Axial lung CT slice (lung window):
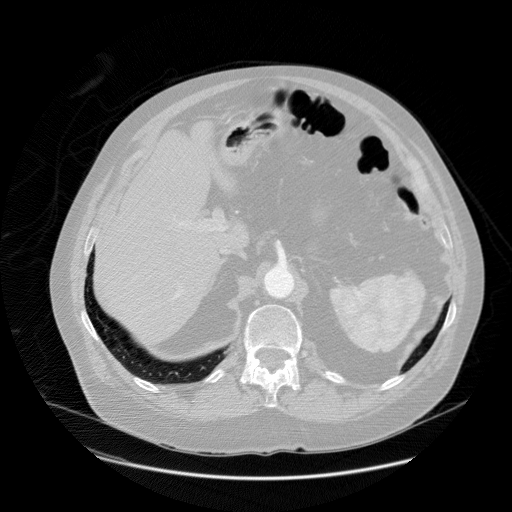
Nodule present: no